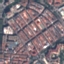
Land use / land cover: Residential